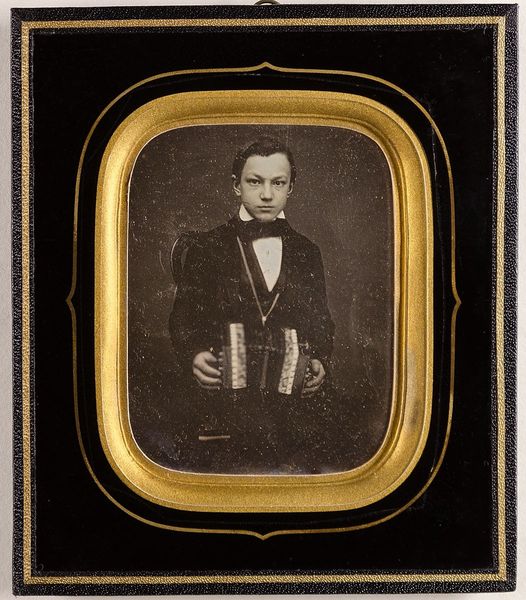
Titel: Unbekannter junger Mann mit Ziehharmonika
Künstler: L. J. Fraenkel senior
Standort: Hamburg
Institution: Museum für Kunst und Gewerbe Hamburg
Schlagwörter: portrait, junge, foto, fotografie, photographie, photo, musikinstrumente, ziehharmonika, lichtbild, daguerreotypie, bildwerke, angewandte und bildende kunst, hessische systematik, porträt, porträtfotografie, porträtphotographie, hüftbild